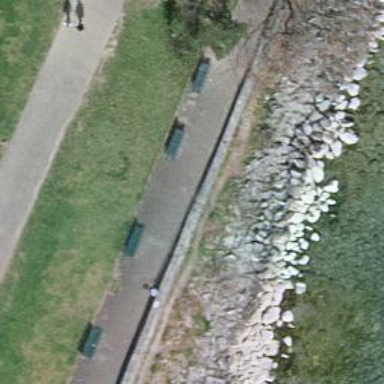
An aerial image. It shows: Bench.